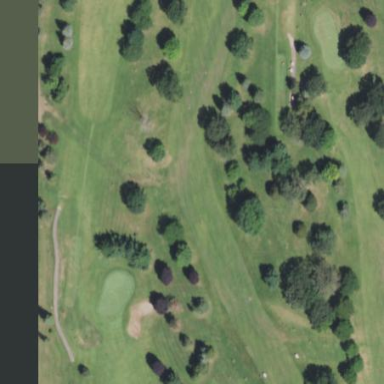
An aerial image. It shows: Grassy area designated as golf fairway.